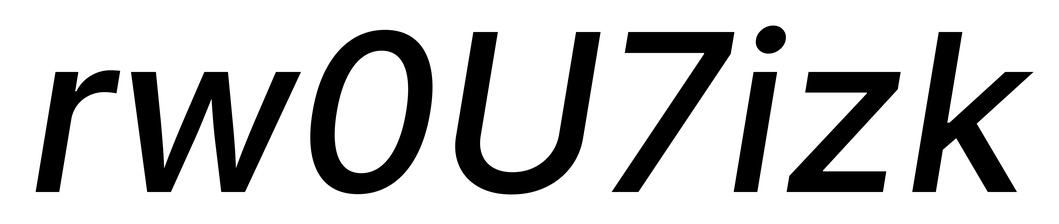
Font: Inter-Italic_Medium_Italic